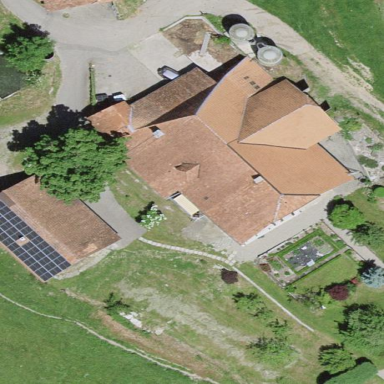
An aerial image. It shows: Farm building.